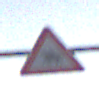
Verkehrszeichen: ReiterRechts
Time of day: SunriseSunset
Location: Outdoor (Nature)
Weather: PartlyCloudy
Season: NotSpecified
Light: Natural